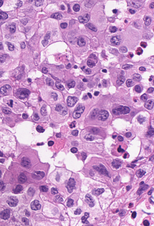
Tumor epithelial tissue: yes
Tumor-associated stroma tissue: no
Normal tissue: no